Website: bh-photo
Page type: receipt
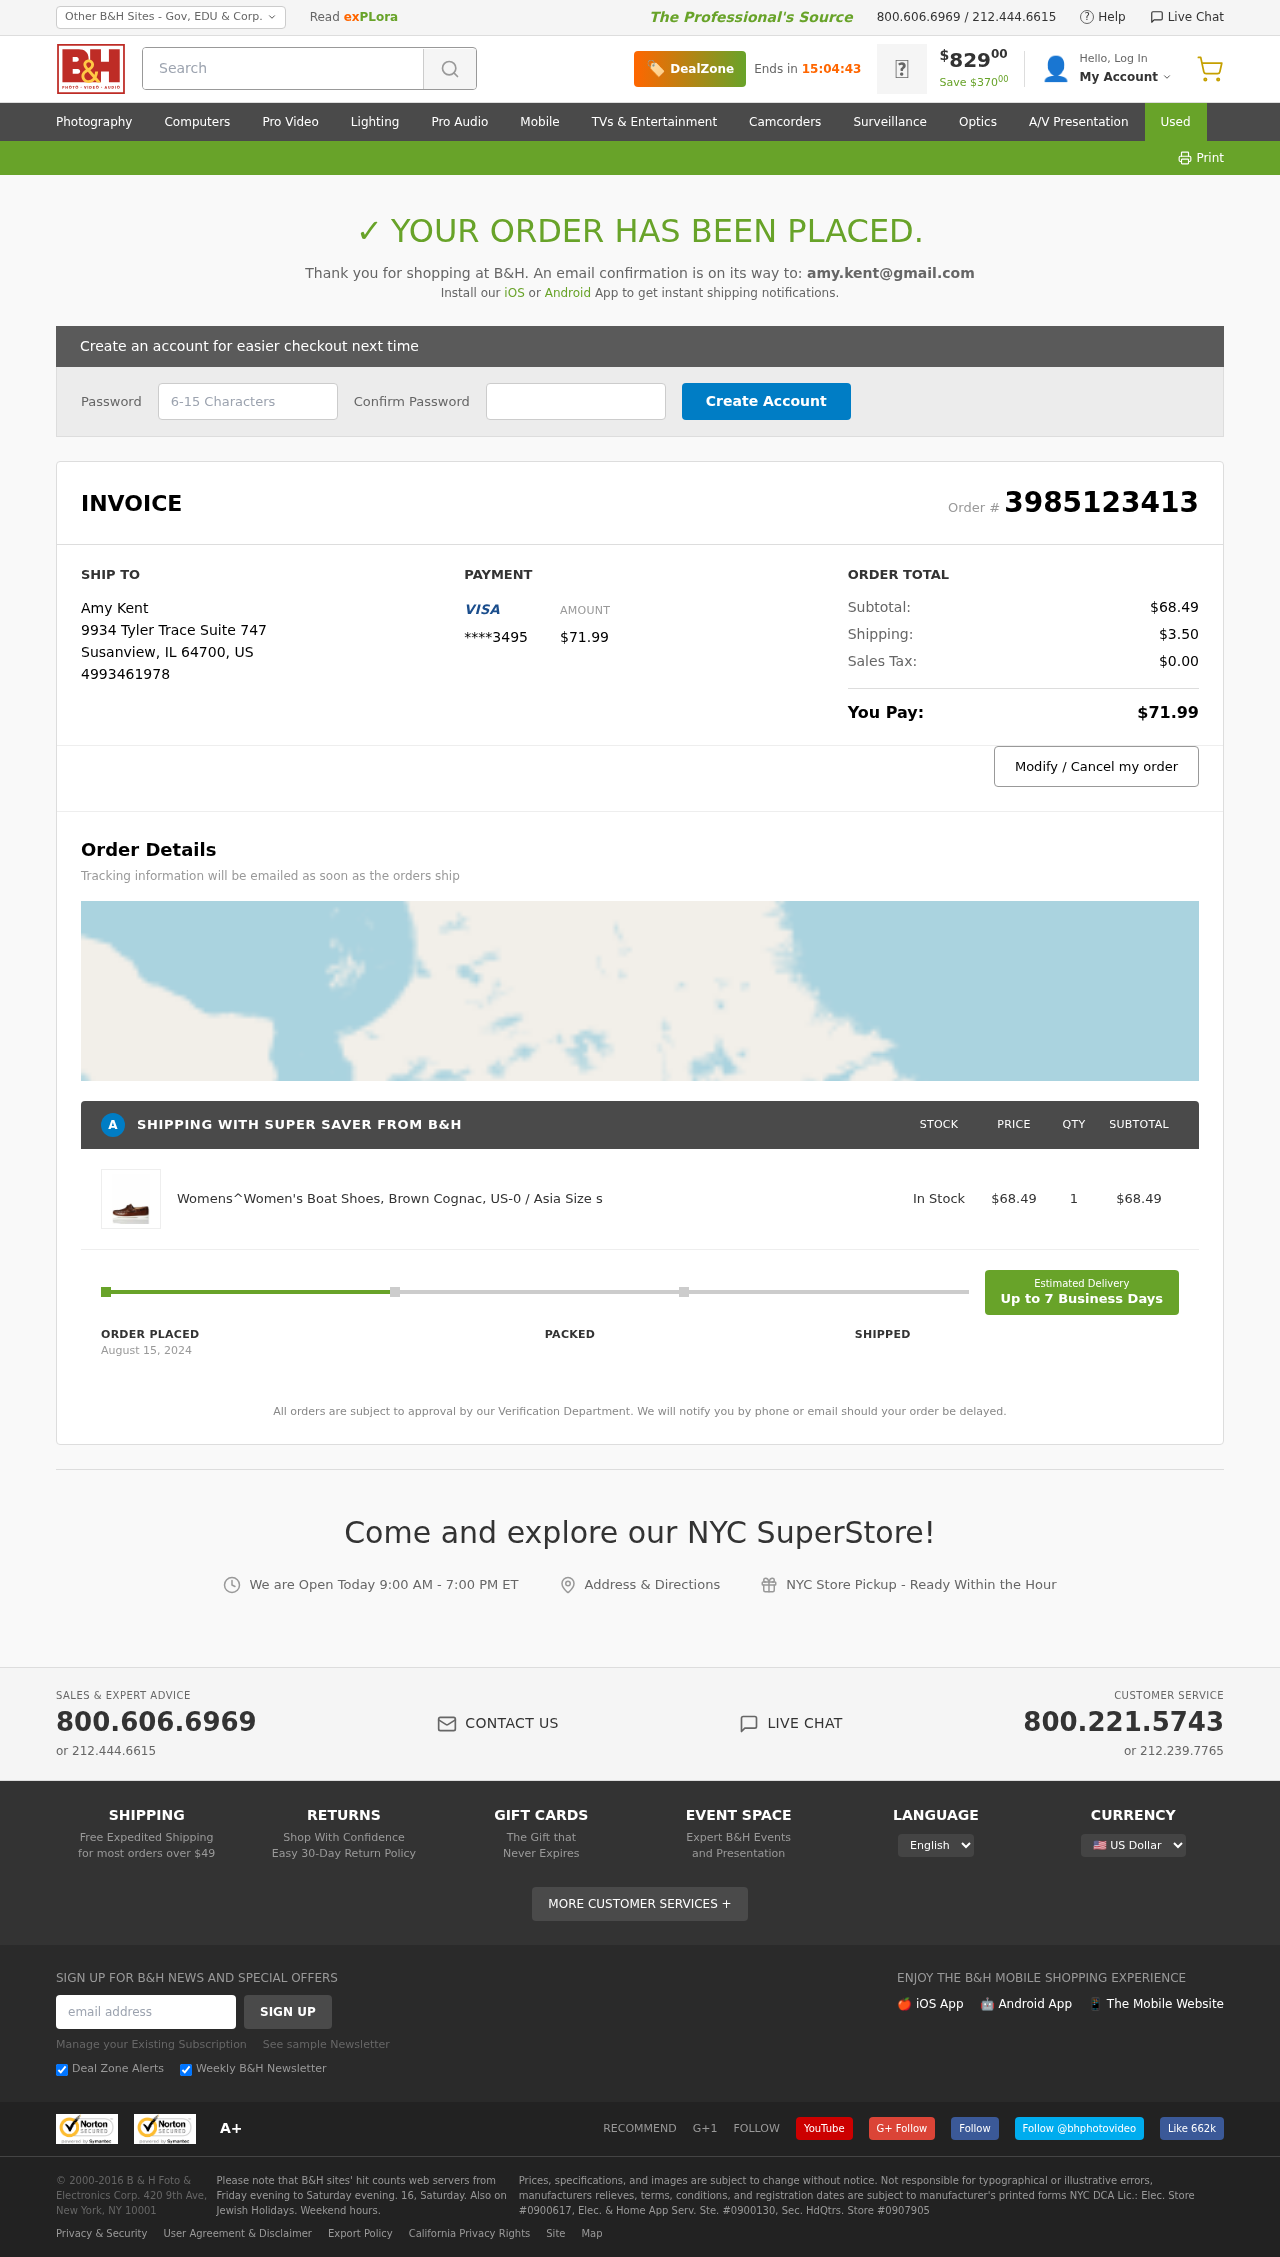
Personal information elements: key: PII_CARD_LAST4
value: ****3495
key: PII_CITY
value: Susanview
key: PII_COUNTRY_CODE
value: US
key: PII_EMAIL
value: amy.kent@gmail.com
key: PII_FULLNAME
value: Amy Kent
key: PII_PHONE
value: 4993461978
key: PII_POSTCODE
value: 64700
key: PII_STATE_ABBR
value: IL
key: PII_STREET
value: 9934 Tyler Trace Suite 747
Product elements: key: PRODUCT1_NAME
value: Womens^Women's Boat Shoes, Brown Cognac, US-0 / Asia Size s
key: PRODUCT1_PRICE
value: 68.49
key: PRODUCT1_QUANTITY
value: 1
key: PRODUCT1_SUBTOTAL
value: $68.49
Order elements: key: ORDER_ID
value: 3985123413
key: ORDER_TOTAL
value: $71.99
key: ORDER_SUBTOTAL
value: $68.49
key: ORDER_SHIPPING_COST
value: $3.50
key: ORDER_TAX
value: $0.00
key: ORDER_DATE
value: August 15, 2024
Search elements: key: HEADER_SEARCH
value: Search